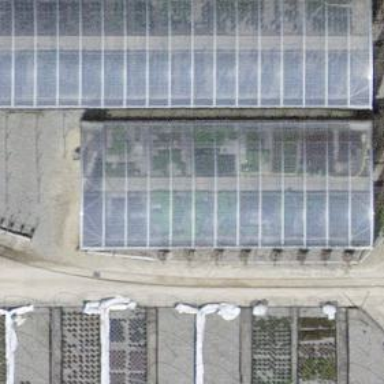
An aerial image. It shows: Greenhouse.